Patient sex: M
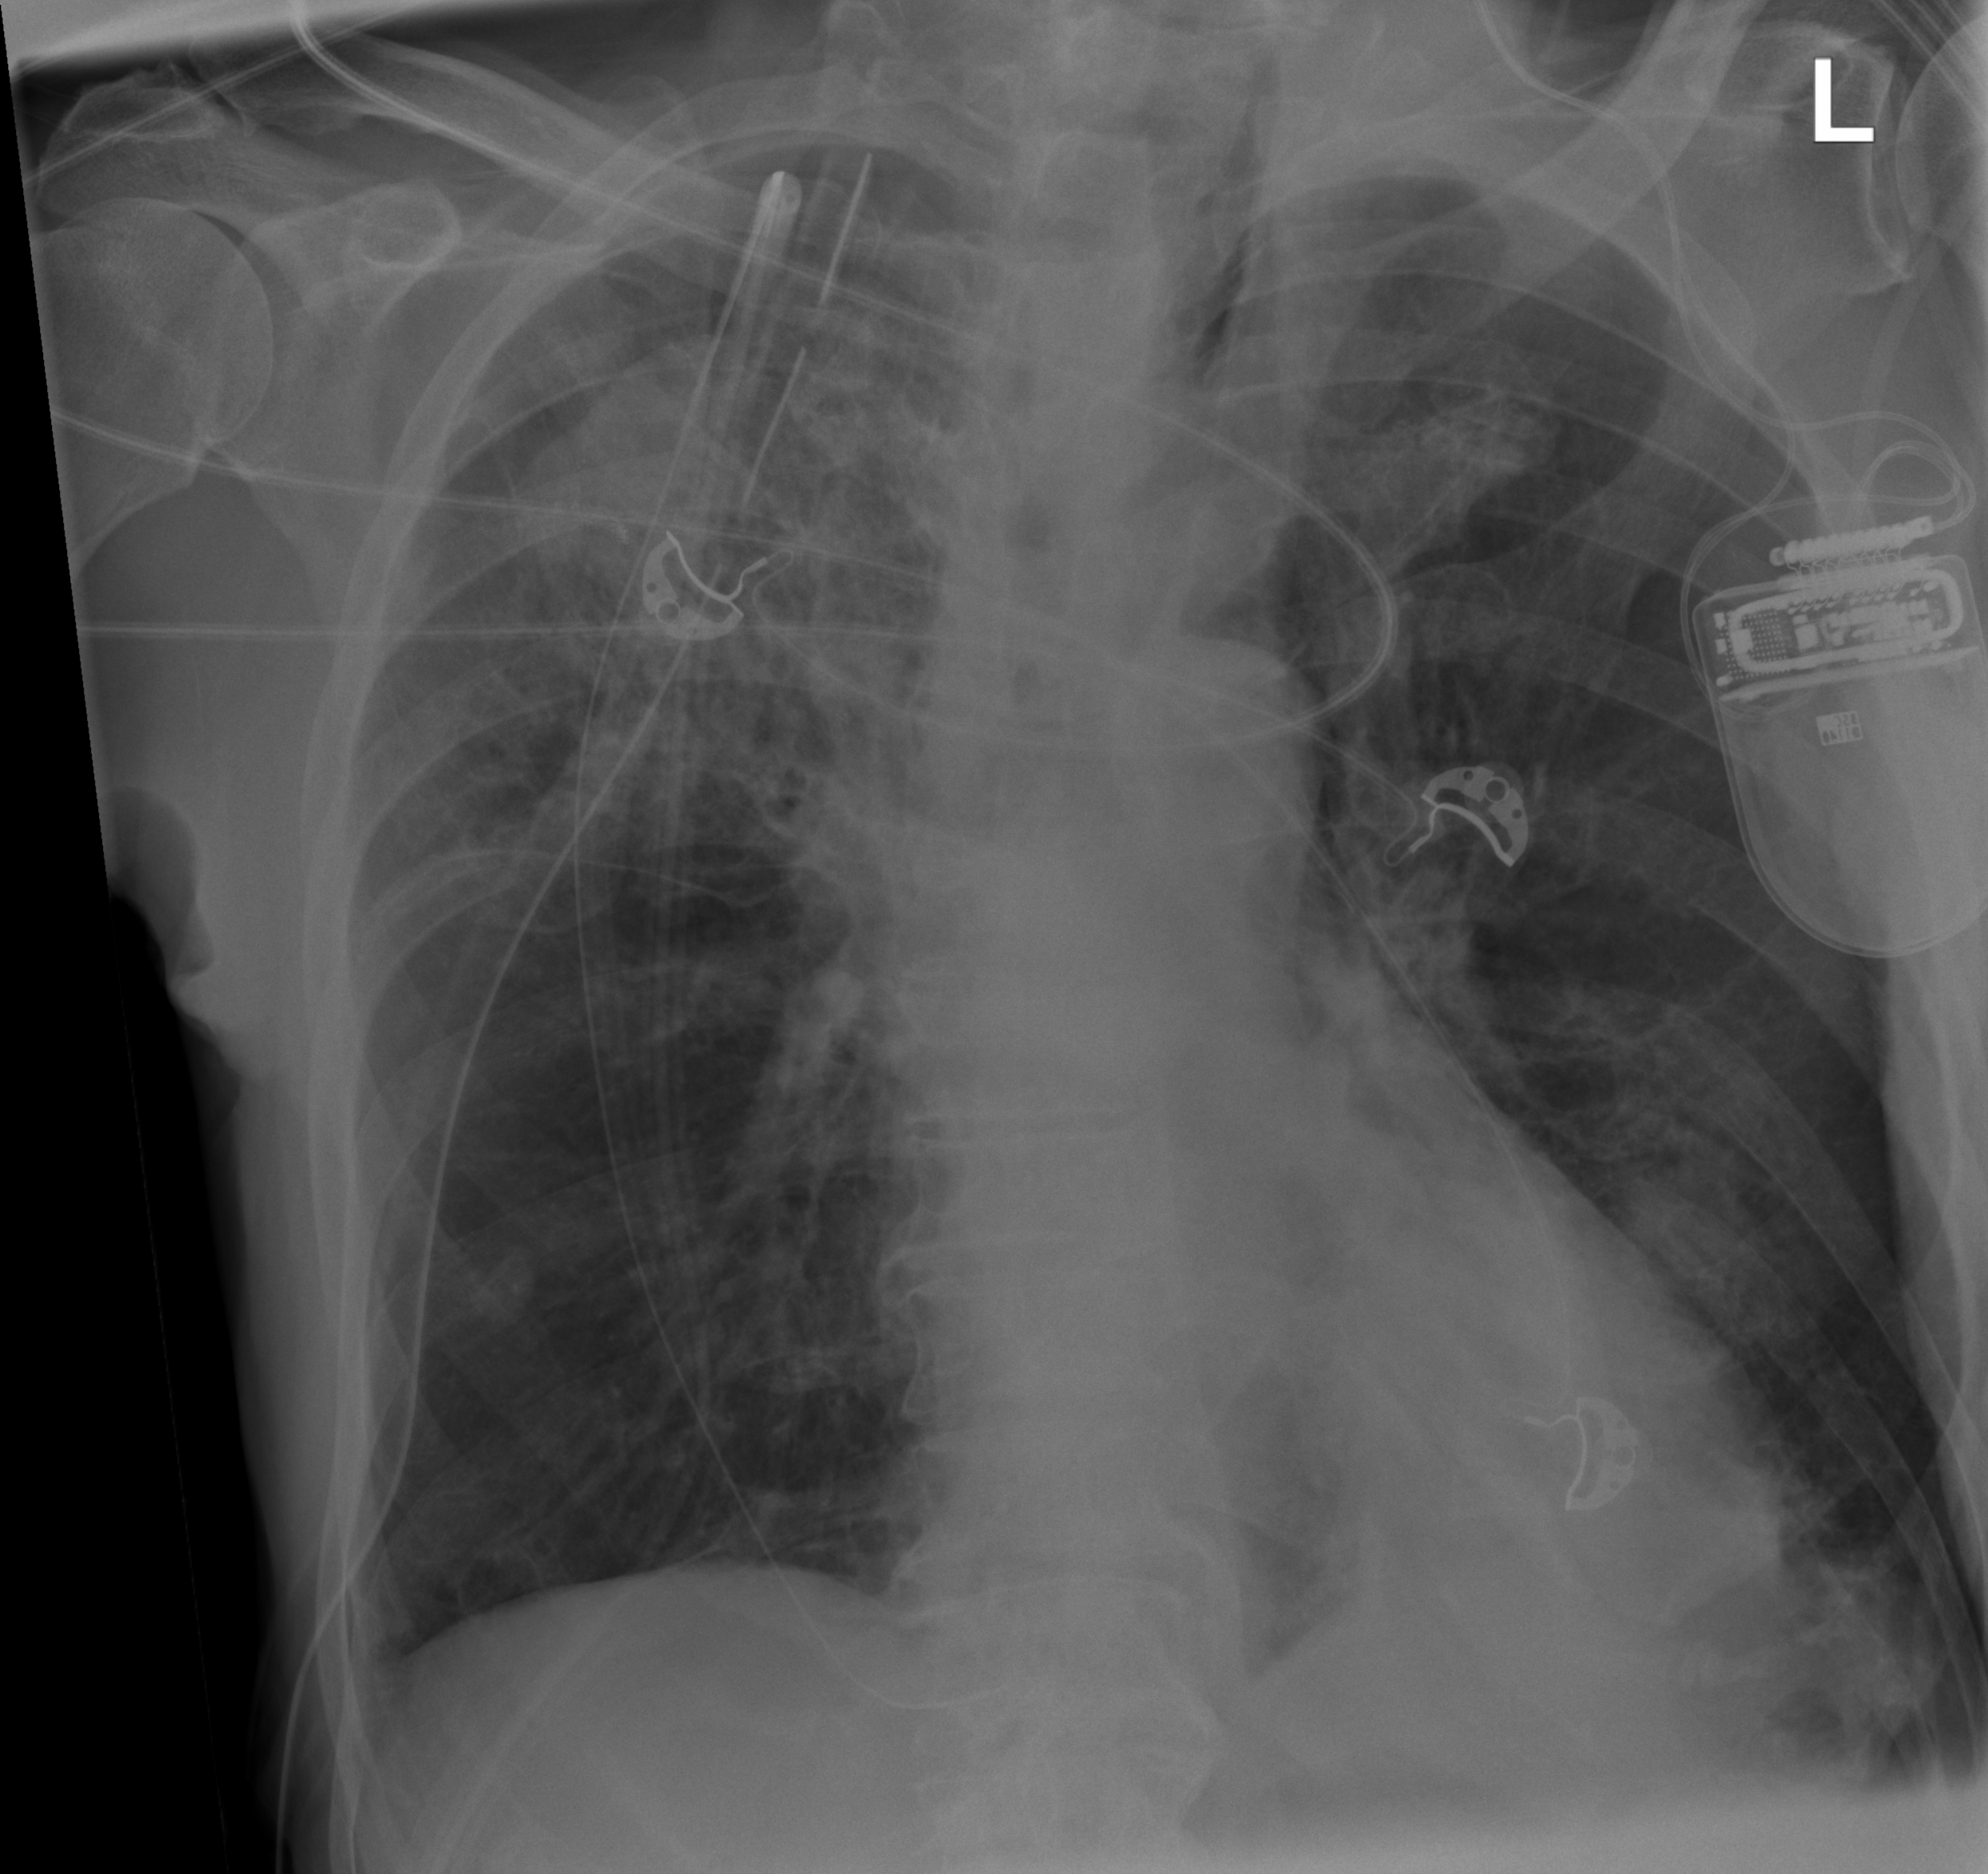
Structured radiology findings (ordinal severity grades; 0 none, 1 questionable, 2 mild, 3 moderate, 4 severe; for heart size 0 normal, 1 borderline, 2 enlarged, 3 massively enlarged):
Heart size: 0
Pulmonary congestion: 0
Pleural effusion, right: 0
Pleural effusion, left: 0
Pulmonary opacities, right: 3
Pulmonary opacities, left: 0
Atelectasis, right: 3
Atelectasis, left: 0